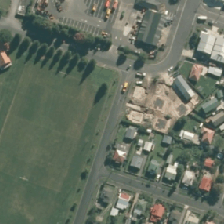
Land cover: urban_parkland